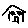
Label: house